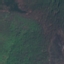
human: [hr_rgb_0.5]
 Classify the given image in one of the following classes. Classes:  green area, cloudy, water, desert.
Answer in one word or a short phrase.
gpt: green area